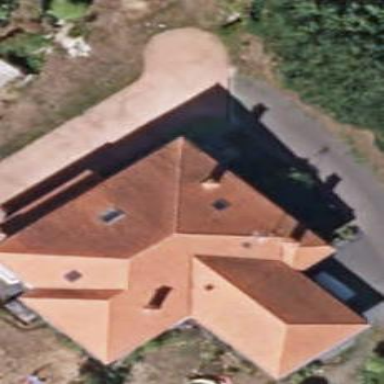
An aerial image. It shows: Simple house.